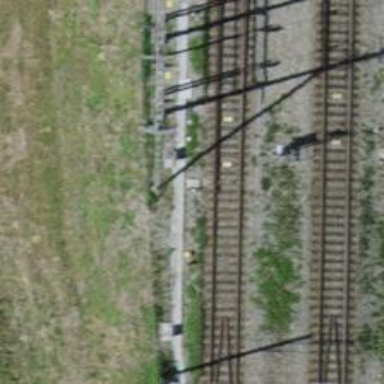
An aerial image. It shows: Single railway track with electrification through contact line.